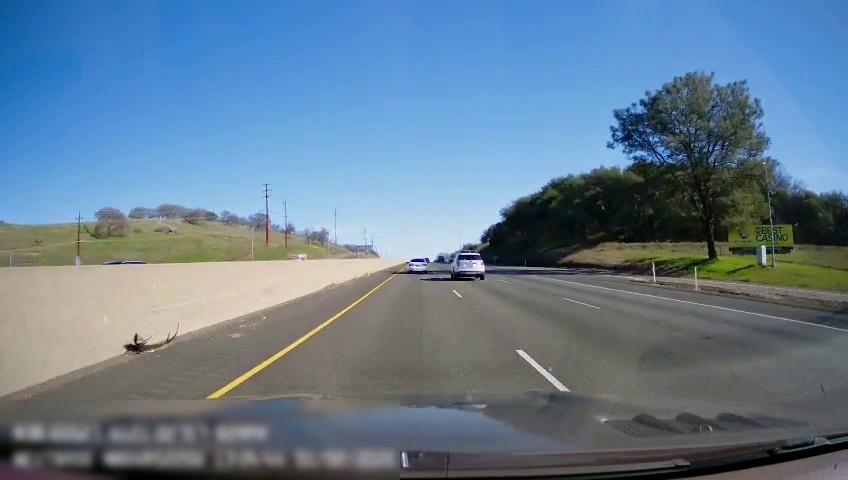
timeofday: Day
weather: Sunny
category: Drivable Space
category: Vehicles | SUV
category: Vehicles | Car
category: Vehicles | Car
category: Vehicles | Truck
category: Lanes | Current Lane
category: Lanes | Current Lane
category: Lanes | Alternate Lane
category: Lanes | Alternate Lane